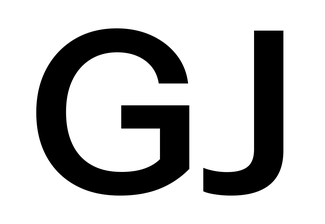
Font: InstrumentSans_SemiBold